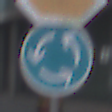
Verkehrszeichen: Kreisverkehr
Zusatzzeichen oben: Stop
Umgebung: Outdoor, Urban
Tageszeit: MorningAfternoon
Wetter: Overcast
Licht: Natural
Jahreszeit: NotSpecified
Kontrast: LowContrast